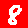
Digit: 8